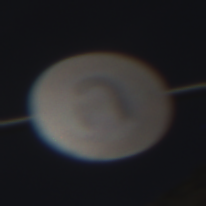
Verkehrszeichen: VerbotWenden
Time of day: MorningAfternoon
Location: Outdoor (RoadRail)
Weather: PartlyCloudy
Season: NotSpecified
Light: Natural